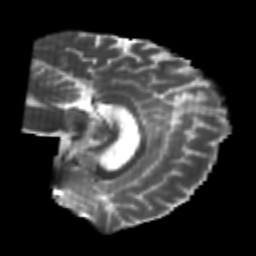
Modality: T2w
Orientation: sagittal
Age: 26
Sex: male
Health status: healthy
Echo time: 0.074 s